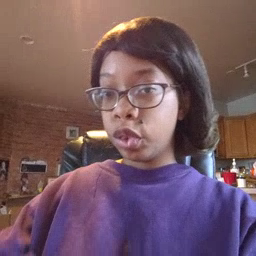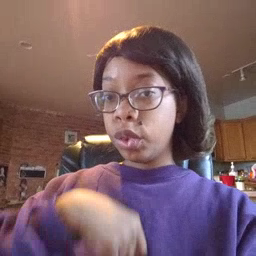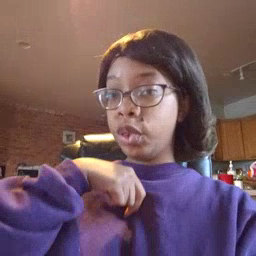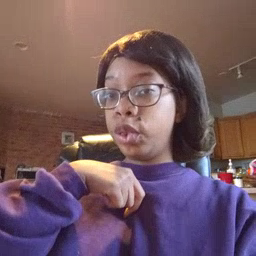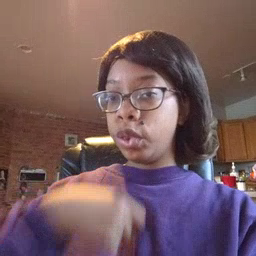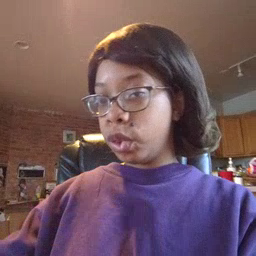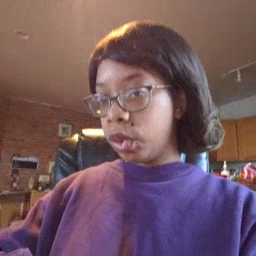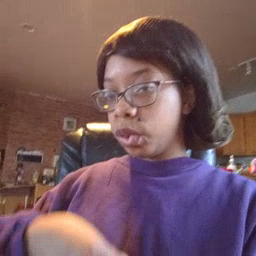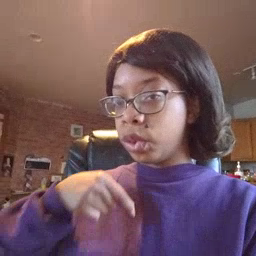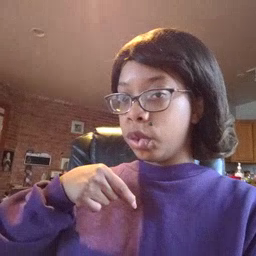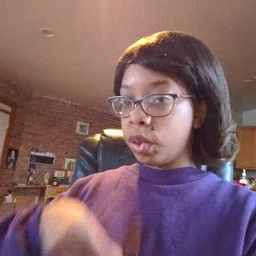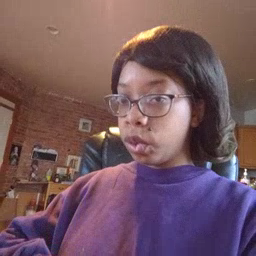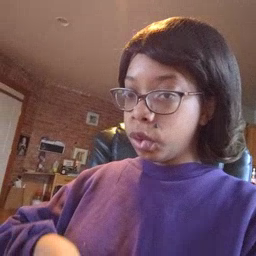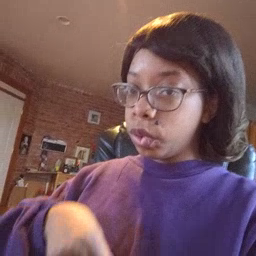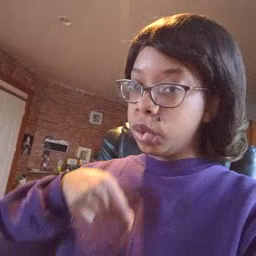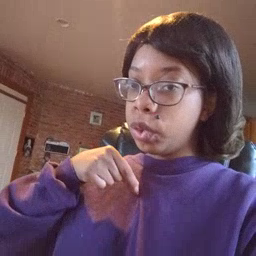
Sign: zipper